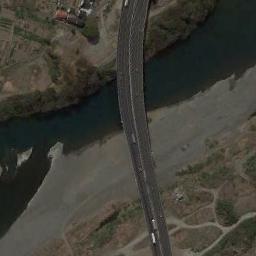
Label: bridge